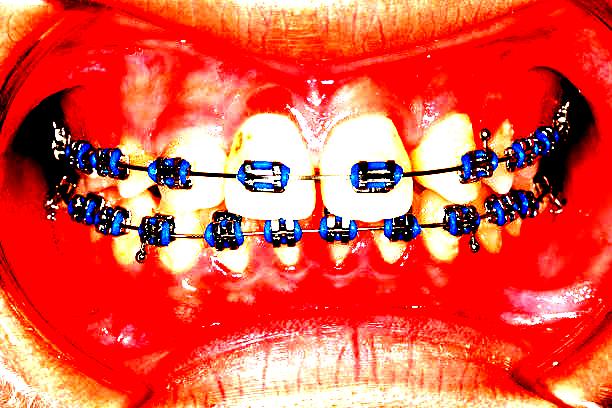
Condition: Gingivitis